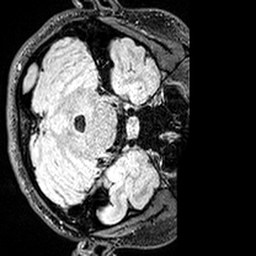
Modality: FLAIR
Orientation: axial
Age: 21
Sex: female
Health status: healthy
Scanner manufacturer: siemens
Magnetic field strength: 3 T
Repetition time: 5 s
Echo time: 0.388 s